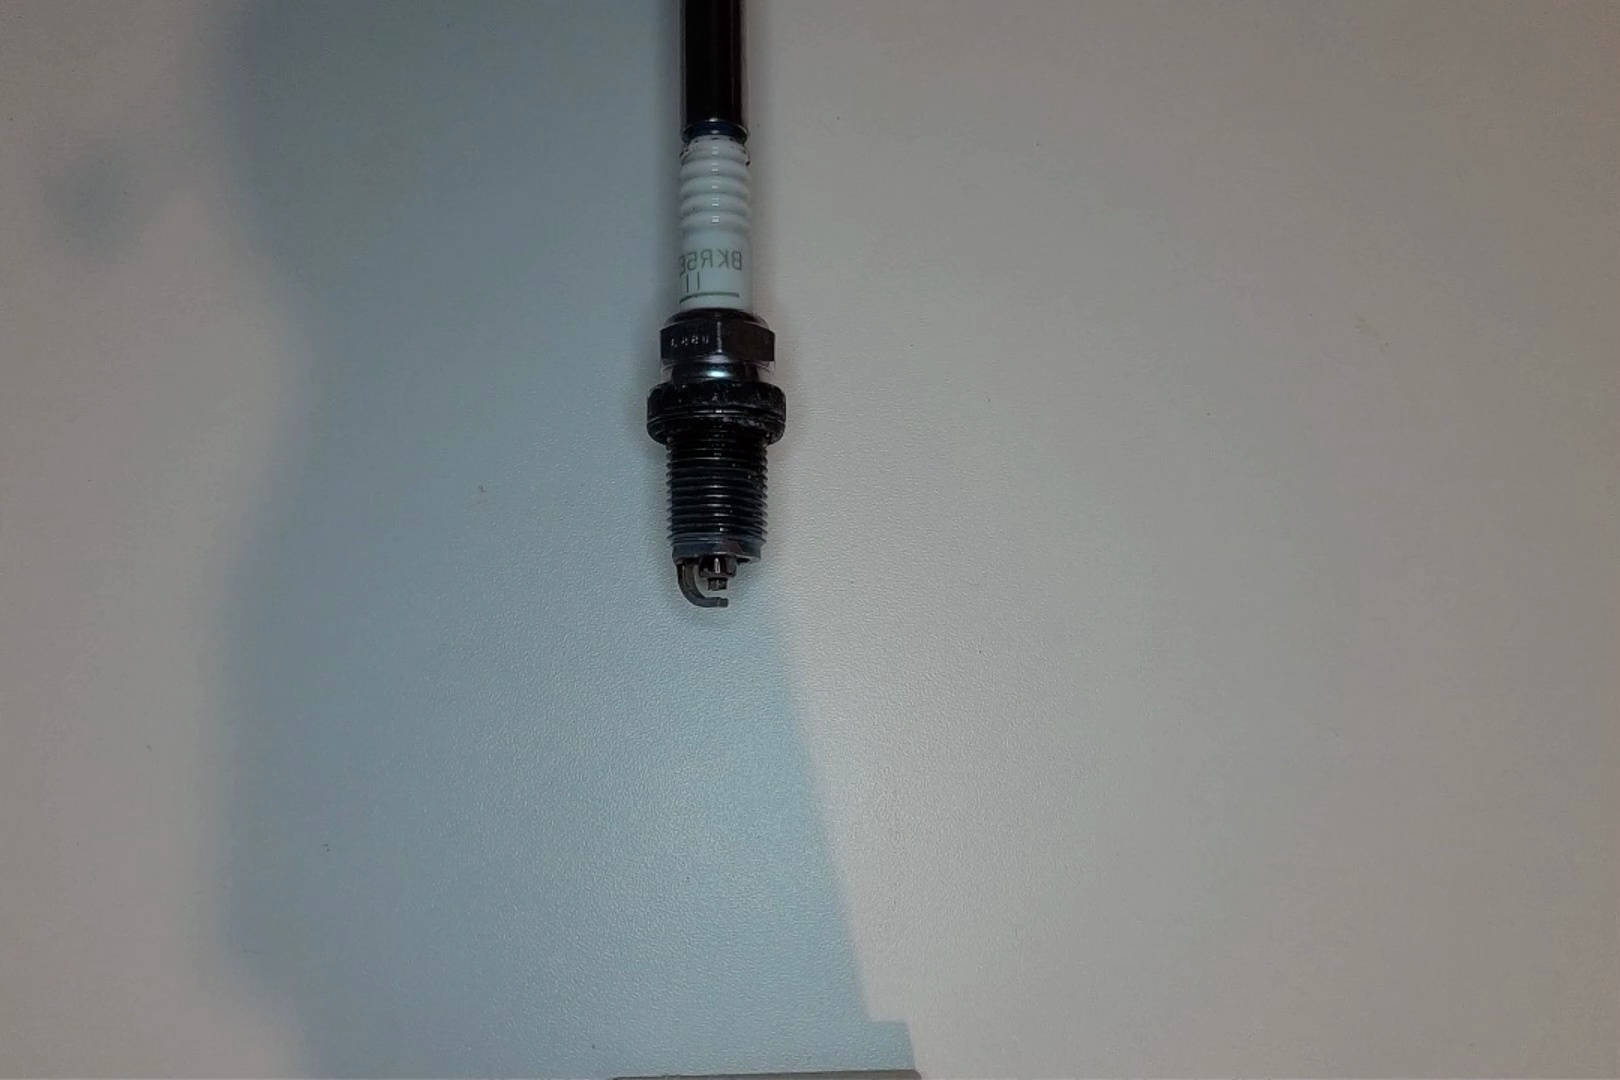
Label: anomaly